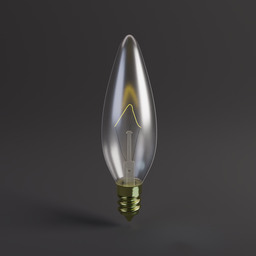
Label: lighting